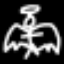
Label: angel